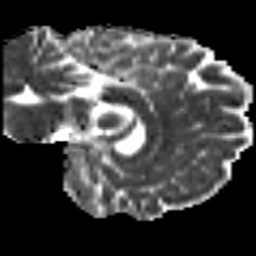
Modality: MD
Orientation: sagittal
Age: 22
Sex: female
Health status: healthy
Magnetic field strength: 3 T
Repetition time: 8.4 s
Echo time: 0.0926 s